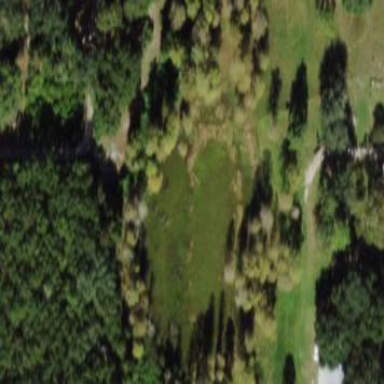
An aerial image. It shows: Marshy wetland area.